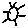
Label: sun